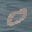
Label: 0